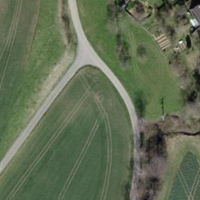
EUNIS habitat code: 25
Species observed at this site:
Idaea rusticata